Question: this excel VBA sometimes drives me crazy!
I want to create a pivot table, from this table :
main table

and I managed to do it! yes I got the pivot table. but when I run the code for the second time I got this error:
> Object variable or With block variable not set (Error 91)
the code:
'''
Sub CreatePivotTable()
Dim sht As Worksheet
Dim pvtCache As PivotCache
Dim pvt As PivotTable
Dim StartPvt As String
Dim SrcData As String
Dim rawdataSheet As Worksheet
Dim lrow As Long
Set rawdataSheet = Sheets("Financials")
lrow = Cells(Rows.Count, "A").End(xlUp).Row
Dim rng As Range
Set rng = rawdataSheet.Range("A4:R" & lrow)
SrcData = Worksheets("Financials").Name & "!" & rng.Address(ReferenceStyle:=xlR1C1)
'Create a new worksheet
Set sht = Worksheets("mypivot2")
'Where do you want Pivot Table to start?
StartPvt = sht.Name & "!" & sht.Range("A4").Address(ReferenceStyle:=xlR1C1)
'Create Pivot Cache from Source Data
Set pvtCache = ActiveWorkbook.PivotCaches.Create( _
SourceType:=xlDatabase, _
SourceData:=SrcData)
'Create Pivot table from Pivot Cache
Set pvt = pvtCache.CreatePivotTable( _
TableDestination:=StartPvt, _
TableName:="PivotTable78")
pvt.PivotFields("CU").Orientation = xlRowField
pvt.PivotFields("Period").Orientation = xlColumnField
End Sub
'''
the error happens at this line :
'''
pvt.PivotFields("CU").Orientation = xlRowField
'''
what is the problem? and why did it work in the first time but not for the second time.
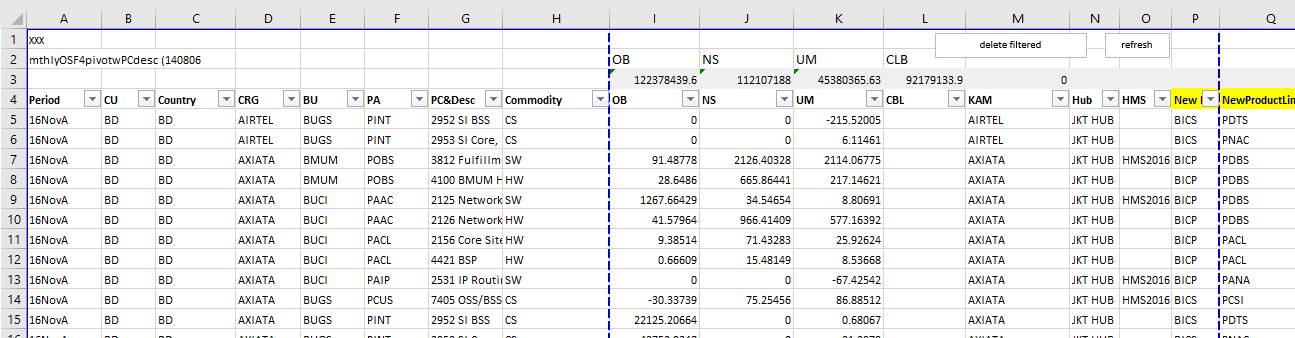
Answer: The reson you are getting the error message second time running your code, is because you already have the set-up, so when you are trying to create it again with the same name you get a run-time error.
The way to resolve it, is by "catching" the 'pvt' object, to see if it already exists. If it does, you only need to refresh the Pivot with the latest Pivot Cache. If it's not, it means the Pivot Table doesn't exist, and you need to create it.
This is done by adding the line : 'If pvt Is Nothing Then' right after 'Set pvt = sht.PivotTables("PivotTable78")' in the code below.
## Code
'''
Option Explicit
Sub CreatePivotTable()
Dim pvtCache As PivotCache
Dim pvt As PivotTable
Dim StartPvt As String
Dim SrcData As String
Dim sht As Worksheet
Dim rawdataSheet As Worksheet
Dim rng As Range
Dim lrow As Long
Set rawdataSheet = Sheets("Financials")
With rawdataSheet
lrow = .Cells(.Rows.Count, "A").End(xlUp).Row
Set rng = .Range("A4:R" & lrow)
SrcData = .Name & "!" & rng.Address(ReferenceStyle:=xlR1C1)
End With
' Set "mypivot2" to sht worksheet object >> where the Pivot Table we be located
Set sht = Worksheets("mypivot2")
' range of Pivot Table start location
StartPvt = sht.Name & "!" & sht.Range("A4").Address(ReferenceStyle:=xlR1C1)
'Create Pivot Cache from Source Data
Set pvtCache = ActiveWorkbook.PivotCaches.Create(SourceType:=xlDatabase, SourceData:=SrcData)
' add this line in case the Pivot table doesn't exit >> first time running this Macro
On Error Resume Next
Set pvt = sht.PivotTables("PivotTable78")
On Error GoTo 0
If pvt Is Nothing Then
'Create Pivot table from Pivot Cache
Set pvt = pvtCache.CreatePivotTable(TableDestination:=StartPvt, TableName:="PivotTable78")
pvt.PivotFields("CU").Orientation = xlRowField
pvt.PivotFields("Period").Orientation = xlColumnField
Else
' just refresh the Pivot cache with the updated Range
pvt.ChangePivotCache pvtCache
pvt.RefreshTable
End If
End Sub
'''